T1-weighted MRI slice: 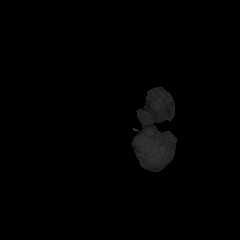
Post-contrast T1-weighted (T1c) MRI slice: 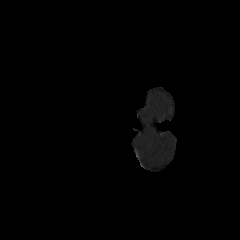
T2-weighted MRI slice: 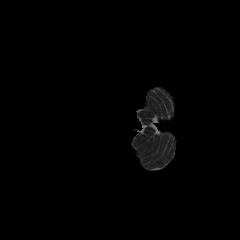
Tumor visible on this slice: no